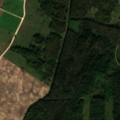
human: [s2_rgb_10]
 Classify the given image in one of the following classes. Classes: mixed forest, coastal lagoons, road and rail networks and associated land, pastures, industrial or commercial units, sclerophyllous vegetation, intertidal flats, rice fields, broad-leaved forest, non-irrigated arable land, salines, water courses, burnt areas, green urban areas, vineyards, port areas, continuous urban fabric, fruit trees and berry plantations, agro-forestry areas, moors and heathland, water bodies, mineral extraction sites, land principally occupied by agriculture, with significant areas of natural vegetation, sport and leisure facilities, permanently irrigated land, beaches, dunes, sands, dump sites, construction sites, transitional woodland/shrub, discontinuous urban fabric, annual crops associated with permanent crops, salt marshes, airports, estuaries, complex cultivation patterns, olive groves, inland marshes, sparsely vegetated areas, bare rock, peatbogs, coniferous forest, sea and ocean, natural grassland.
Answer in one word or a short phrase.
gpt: non-irrigated arable land, pastures, broad-leaved forest, transitional woodland/shrub